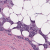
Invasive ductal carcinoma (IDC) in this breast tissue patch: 1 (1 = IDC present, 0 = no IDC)